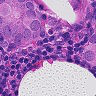
Metastatic tissue present: yes